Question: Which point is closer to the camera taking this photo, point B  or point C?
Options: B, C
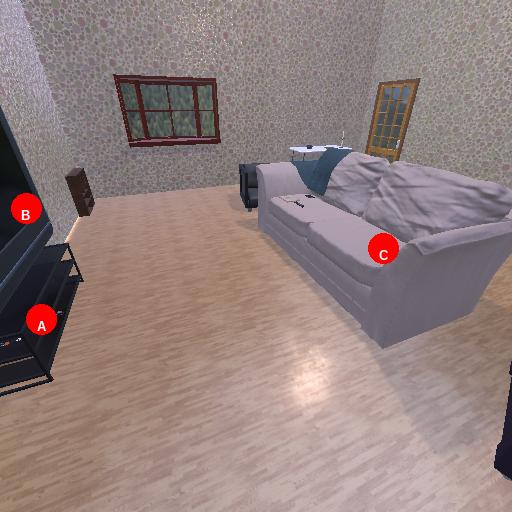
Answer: B